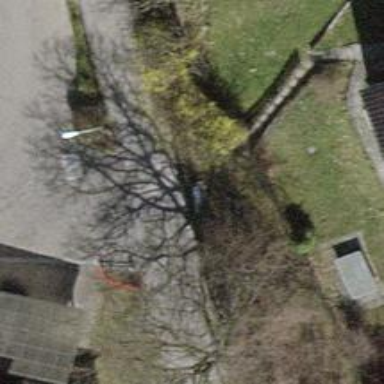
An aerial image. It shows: Urban tree adding natural touch to the cityscape.